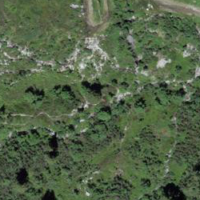
EUNIS habitat code: 32
Species observed at this site:
Bartsia alpina